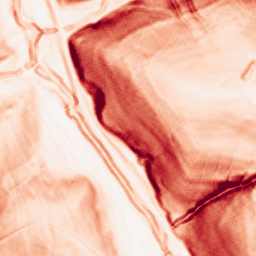
Category: morphological
Decomposition family: morphological_gradient
Decomposition parameters: size: 3
shape: diamond
Upsampling method: bspline
Upsampling parameters: scale: 4
Upsampling scale: 4